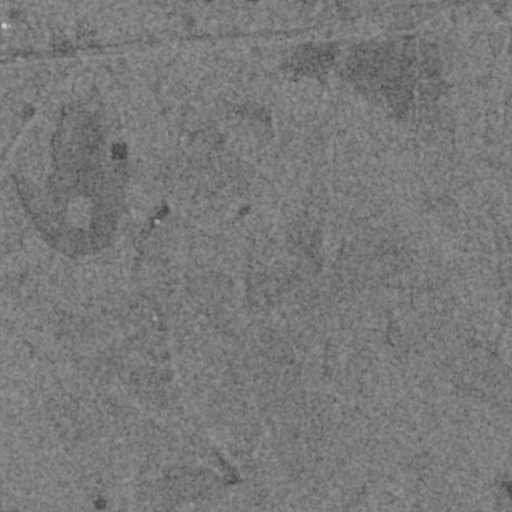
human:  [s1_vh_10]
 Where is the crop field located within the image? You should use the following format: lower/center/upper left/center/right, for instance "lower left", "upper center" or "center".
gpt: The crop field is located in the center right of the image.
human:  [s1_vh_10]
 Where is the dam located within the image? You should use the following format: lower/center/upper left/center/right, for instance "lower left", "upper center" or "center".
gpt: The dam is located in the lower of the image.
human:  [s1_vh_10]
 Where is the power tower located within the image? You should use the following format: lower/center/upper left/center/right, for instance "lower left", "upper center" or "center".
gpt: The power tower is located in the upper of the image.
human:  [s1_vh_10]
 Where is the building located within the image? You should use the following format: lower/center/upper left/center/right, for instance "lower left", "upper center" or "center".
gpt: The building is located in the center left of the image.
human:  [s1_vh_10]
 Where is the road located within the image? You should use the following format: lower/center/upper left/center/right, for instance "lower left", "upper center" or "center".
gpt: There is no road in the image.

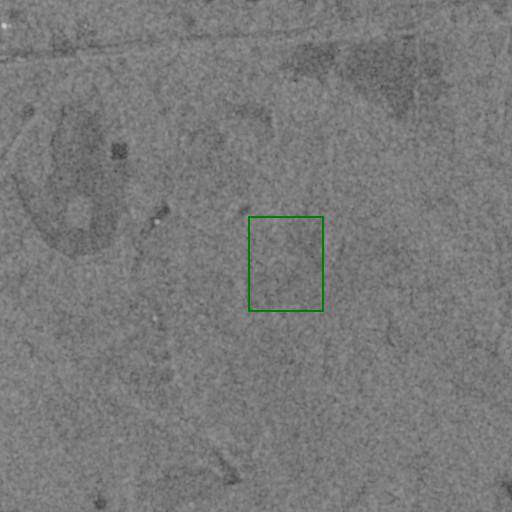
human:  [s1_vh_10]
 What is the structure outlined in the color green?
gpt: The structure outlined in green is a crop field.
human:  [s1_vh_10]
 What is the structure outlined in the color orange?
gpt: There is no orange outline.